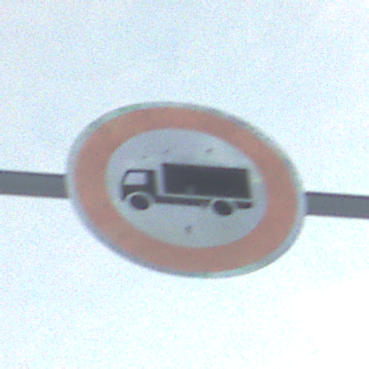
Verkehrszeichen: VerbotFuerKraftfahrzeugeUeberDreiKommaFuenfTonnen
Umgebung: Outdoor, Nature
Tageszeit: SunriseSunset
Wetter: PartlyCloudy
Licht: Natural
Jahreszeit: NotSpecified
Kontrast: LowContrast